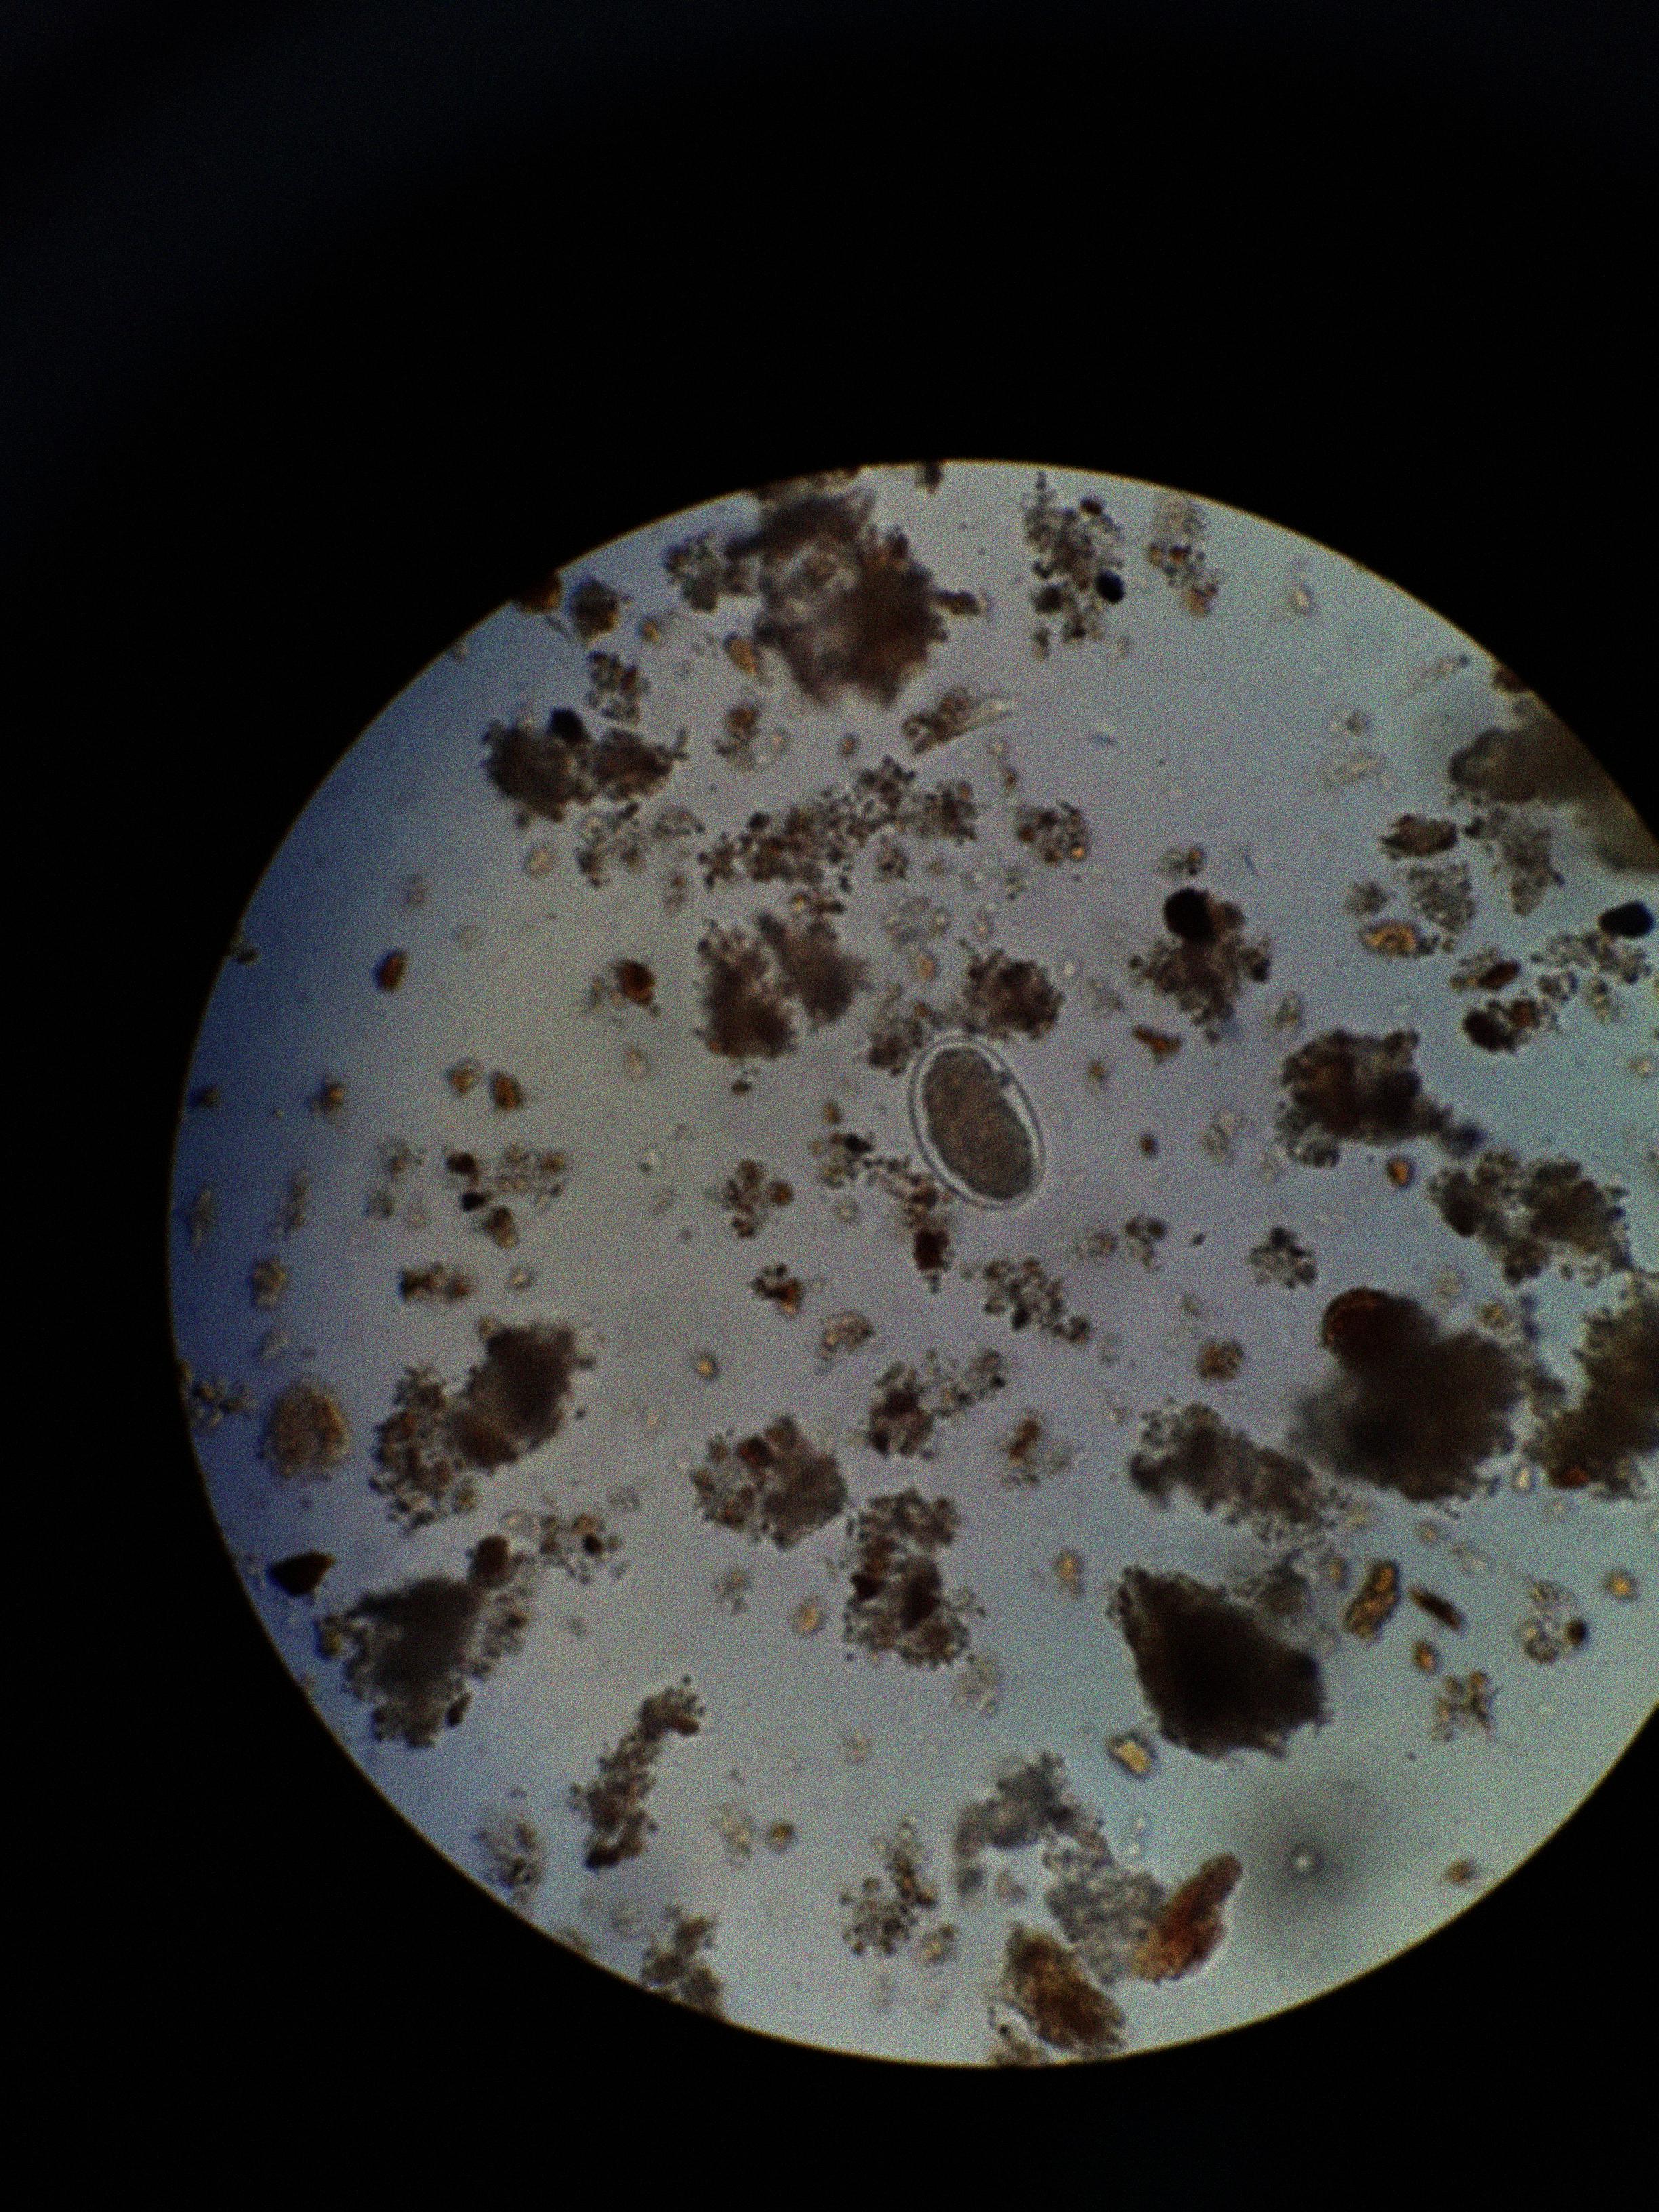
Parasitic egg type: Hookworm egg